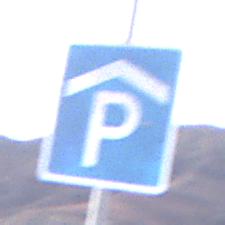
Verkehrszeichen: Parkhaus
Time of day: Dusk
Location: Outdoor (Nature)
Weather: Clear
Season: NotSpecified
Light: Natural